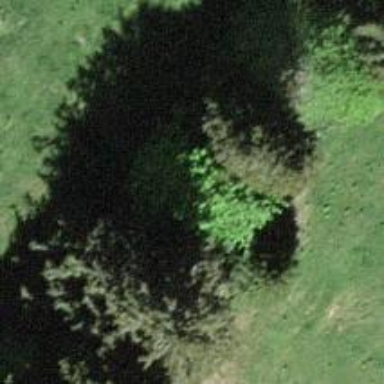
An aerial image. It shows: Needle-leaved tree in its natural environment.